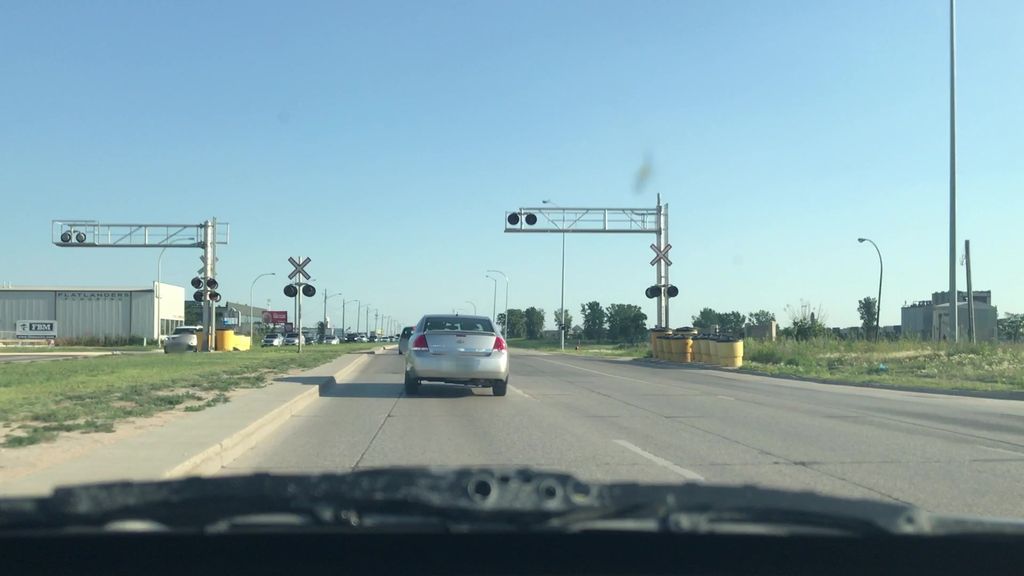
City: winnipeg